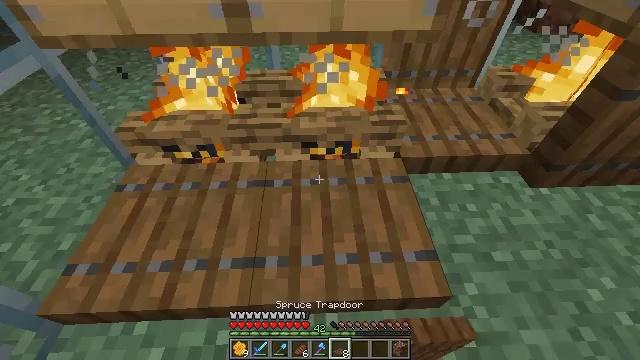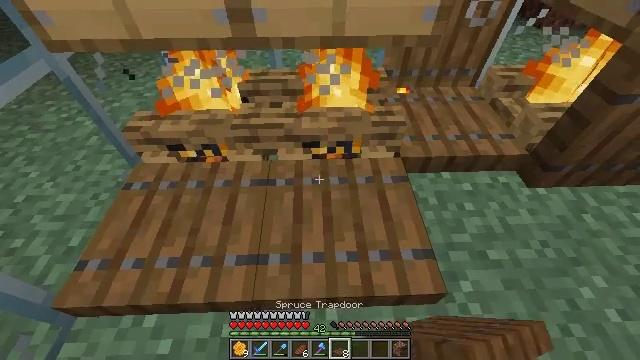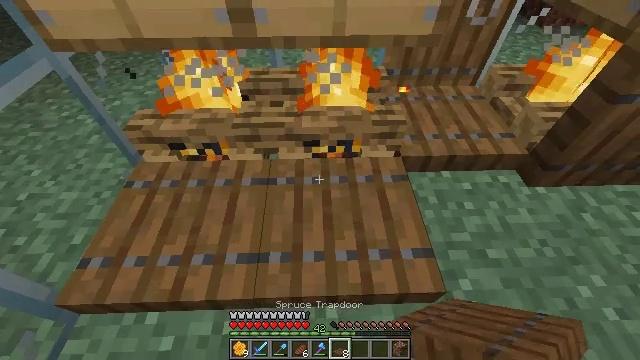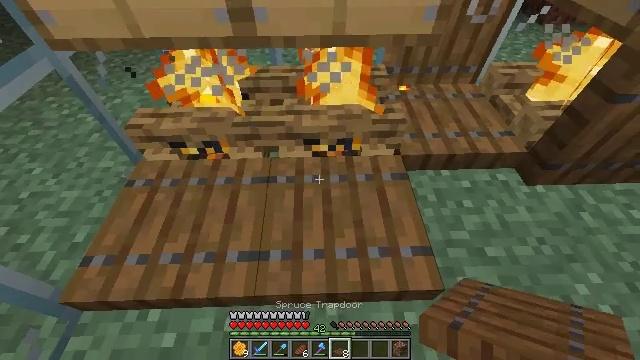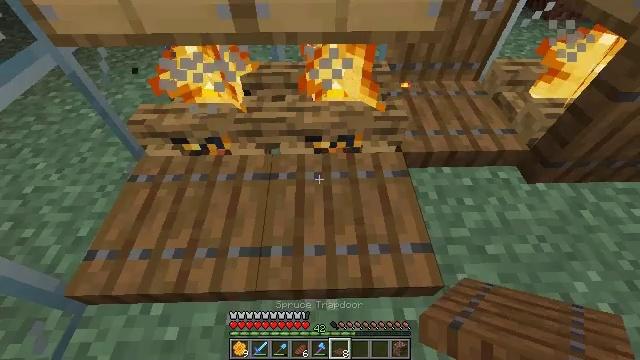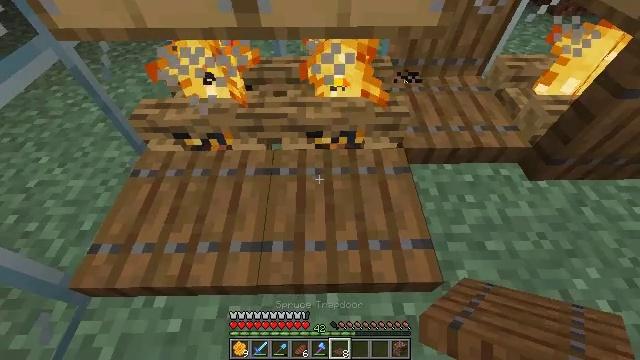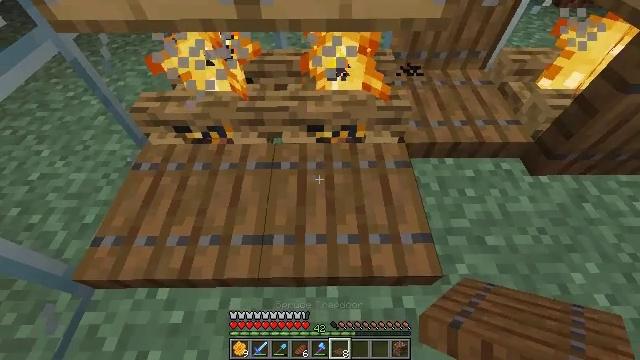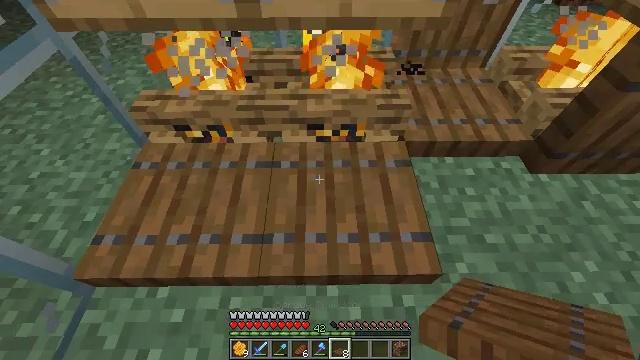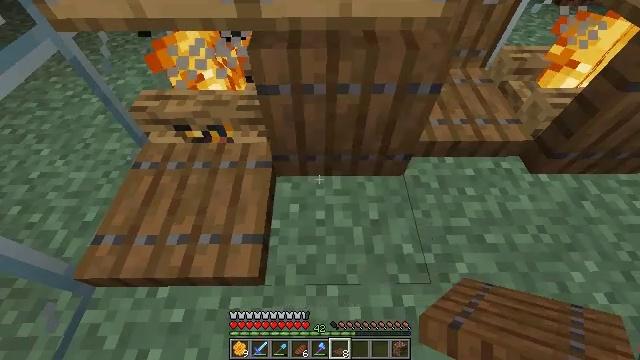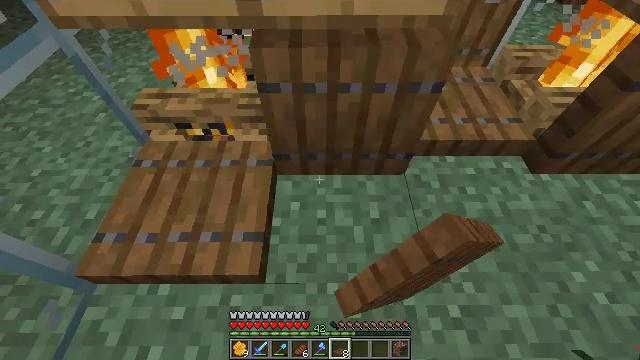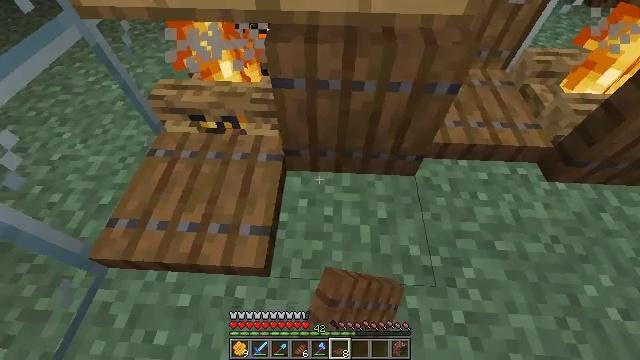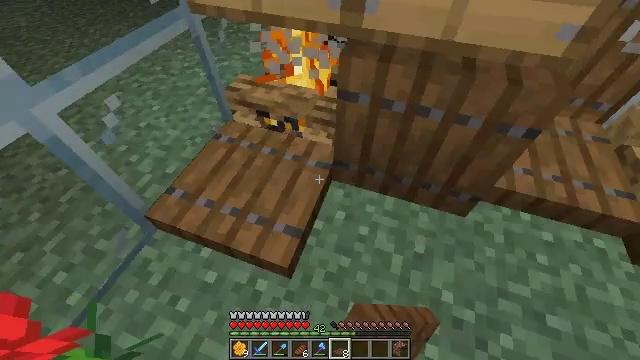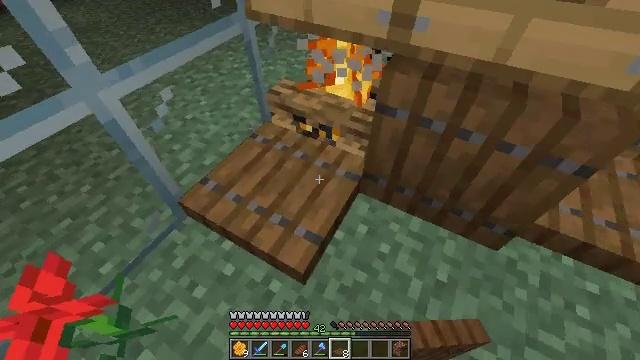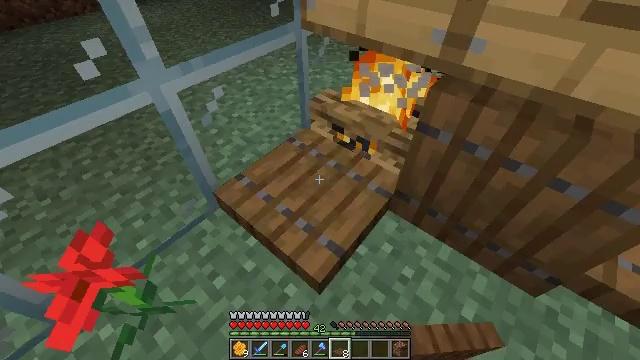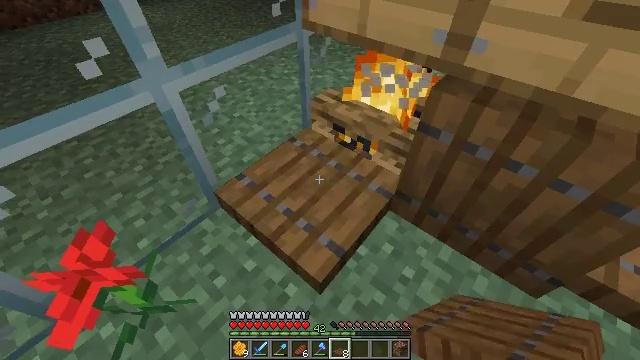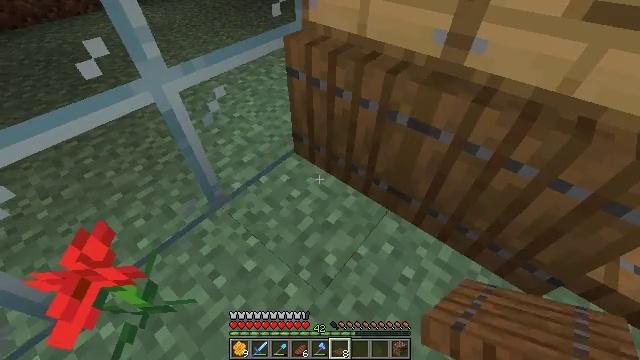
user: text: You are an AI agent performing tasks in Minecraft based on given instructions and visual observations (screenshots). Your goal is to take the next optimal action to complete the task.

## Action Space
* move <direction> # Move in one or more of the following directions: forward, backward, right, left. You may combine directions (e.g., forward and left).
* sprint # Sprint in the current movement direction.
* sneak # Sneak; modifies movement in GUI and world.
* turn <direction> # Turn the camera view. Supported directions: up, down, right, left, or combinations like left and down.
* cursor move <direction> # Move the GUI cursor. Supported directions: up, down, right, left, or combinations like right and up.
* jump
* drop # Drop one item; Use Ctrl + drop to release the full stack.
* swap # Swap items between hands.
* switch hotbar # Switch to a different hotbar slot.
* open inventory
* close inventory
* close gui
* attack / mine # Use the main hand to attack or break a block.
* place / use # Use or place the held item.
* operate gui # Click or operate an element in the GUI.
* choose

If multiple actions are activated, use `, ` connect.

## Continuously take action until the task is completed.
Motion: motion action
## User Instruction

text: Collect the beehive for bees.
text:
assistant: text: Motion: turn down
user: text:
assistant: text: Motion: no_op
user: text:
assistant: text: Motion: no_op
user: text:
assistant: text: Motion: no_op
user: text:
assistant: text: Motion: turn down
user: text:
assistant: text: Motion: turn down
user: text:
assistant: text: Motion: no_op
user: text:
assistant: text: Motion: use / place
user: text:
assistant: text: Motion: use / place
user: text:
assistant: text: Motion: turn left, use / place
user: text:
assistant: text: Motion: turn left and up
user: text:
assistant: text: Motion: turn left and up
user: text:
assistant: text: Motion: turn left and up
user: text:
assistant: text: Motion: no_op
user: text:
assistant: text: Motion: use / place
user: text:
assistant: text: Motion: use / place
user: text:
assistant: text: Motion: use / place
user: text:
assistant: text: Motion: no_op
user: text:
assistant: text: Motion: turn right and up
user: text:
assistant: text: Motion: turn right and up
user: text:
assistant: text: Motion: turn right and up
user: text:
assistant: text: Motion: turn right and up
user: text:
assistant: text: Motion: no_op
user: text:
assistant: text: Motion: no_op
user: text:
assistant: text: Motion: no_op
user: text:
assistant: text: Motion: turn right
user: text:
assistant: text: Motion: turn right
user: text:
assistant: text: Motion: turn right
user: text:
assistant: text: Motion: turn right
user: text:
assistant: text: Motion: no_op